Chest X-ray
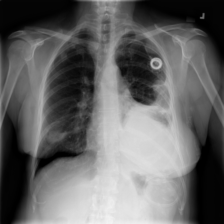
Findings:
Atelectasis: positive
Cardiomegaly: negative
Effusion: negative
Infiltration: positive
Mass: positive
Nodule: negative
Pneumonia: negative
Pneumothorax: negative
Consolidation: negative
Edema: negative
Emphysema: negative
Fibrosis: negative
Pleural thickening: negative
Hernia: negative